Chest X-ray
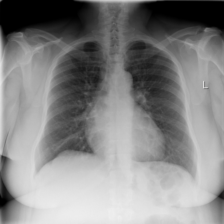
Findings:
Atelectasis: negative
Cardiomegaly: negative
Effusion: negative
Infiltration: negative
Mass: negative
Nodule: negative
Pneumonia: negative
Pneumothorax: negative
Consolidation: negative
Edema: negative
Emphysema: negative
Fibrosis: negative
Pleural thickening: negative
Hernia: negative